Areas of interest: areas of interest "Transportation stations"
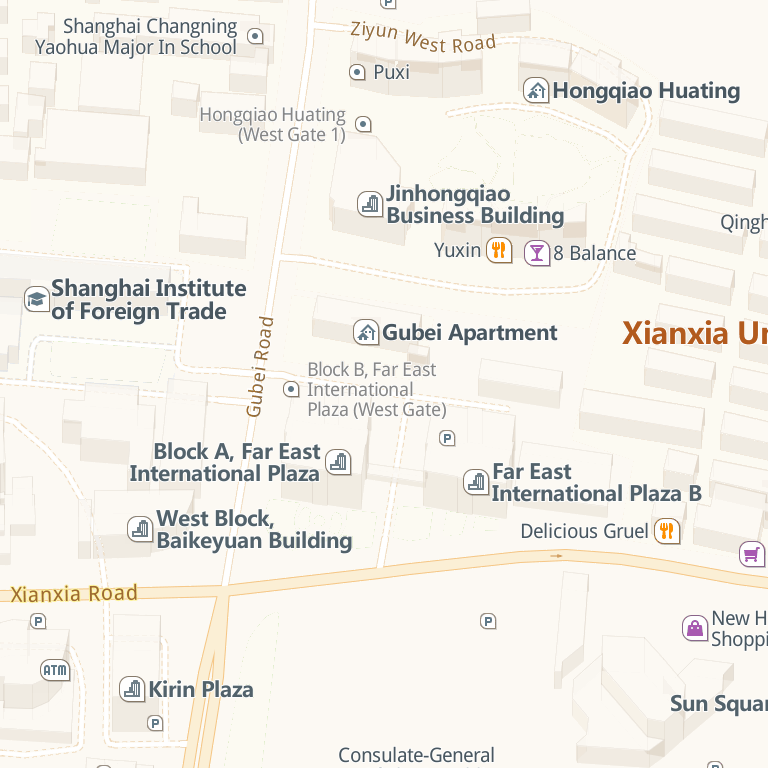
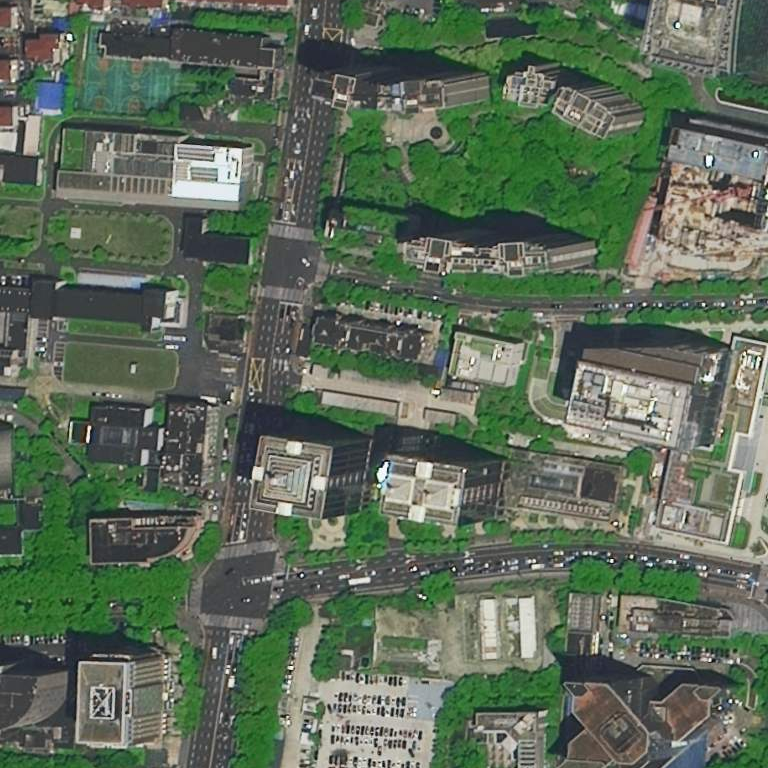